Question: How to received output of at command.
This my form:

This my code:
'''
Imports System.Net
Public Class Form1
Private Sub Form1_Load(sender As Object, e As EventArgs) Handles MyBase.Load, btnRefresh.Click
PortList.Items.Clear()
For Each a As String In My.Computer.Ports.SerialPortNames
'collecting available port
PortList.Items.Add(a)
Next
End Sub
Private Sub Button1_Click(sender As Object, e As EventArgs) Handles btnConnect.Click
If btnConnect.Text = "CONNECT" Then 'opeing port
If SerialPort1.IsOpen Then
SerialPort1.Close()
End If
Try
With SerialPort1
.PortName = PortList.Text
.BaudRate = 115200
.ReadBufferSize = 500
.Parity = IO.Ports.Parity.None
.DataBits = 8
.StopBits = IO.Ports.StopBits.One
.Handshake = IO.Ports.Handshake.None
End With
SerialPort1.Open()
btnConnect.Text = "DISCONNECT"
PortList.Enabled = False
With lblStatus
.Text = "Connected"
.ForeColor = Color.Green
End With
Catch ex As Exception
MsgBox(ex.Message)
End Try
Else 'closing port
Try
SerialPort1.Close()
btnConnect.Text = "CONNECT"
PortList.Enabled = True
With lblStatus
.Text = "Not Connected"
.ForeColor = Color.Red
End With
Catch ex As Exception
MsgBox(ex.Message)
End Try
End If
End Sub
Private Sub Form1_FormClosed(sender As Object, e As FormClosedEventArgs) Handles MyBase.FormClosed
Try
SerialPort1.Close() 'closing serial port
Catch ex As Exception
MsgBox(ex.Message)
End Try
End Sub
Private Sub Button1_Click_1(sender As Object, e As EventArgs) Handles btnSend.Click
If UssdInput.Text.Length < 1 Then Exit Sub
Try
SerialPort1.WriteLine("AT+CUSD=1," & Chr(34) & UssdInput.Text & Chr(34) & ",15" & vbCrLf) 'send at command
UssdOutput.Text = SerialPort1.ReadExisting.ToString
Catch ex As Exception
MessageBox.Show(ex.Message, "ERROR", MessageBoxButtons.OK,
MessageBoxIcon.Error)
End Try
With UssdInput
.SelectAll()
.Focus()
End With
End Sub
Private Sub Button2_Click(sender As Object, e As EventArgs)
MsgBox(System.Net.Dns.GetHostEntry(System.Net.Dns.GetHostName).AddressList(1).ToString())
End Sub
Private Sub UssdInput_KeyPress(sender As Object, e As KeyPressEventArgs) Handles UssdInput.KeyPress
If e.KeyChar = vbCr Then
btnSend.PerformClick()
End If
End Sub
End Class
'''
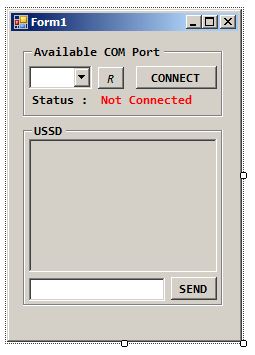
Answer: You need to listen to the serial port's <URL> event. Here's an example:
'''
Private Sub SerialPort1_DataReceivedHandler(sender As Object, e As SerialDataReceivedEventArgs) Handles SerialPort1.DataReceived
Invoke(Sub() UssdOutput.Text &= SerialPort1.ReadExisting())
End Sub
'''